Question: I want to scroll to a position in a div, when returning back to the page of the div.
So, when I click an item in a list, the id of that item is for example 223.
When returning back to the page, scrollTop has to go to the same position as clicked before.
I save the id of the item in a cookie.
Here is my code:
'''
$(function () {
var id = $.cookie('LastPositionCookie');
var rowPos = $("#" + id).position();
if (rowPos != null) {
$('#tableBodyRes').scrollTop(rowPos.top);
}
else {
alert(id + " " + rowPos + " error.");
}
});
'''
The scroll works fine, but it scrolls from the top of the page, not from the div (tableBodyRes). How can I fix this?

Here you can see on the left my div with an overflow. And on the right the normal overflow of my browser. I need to go to the green item when I return to this page again.
Thanks
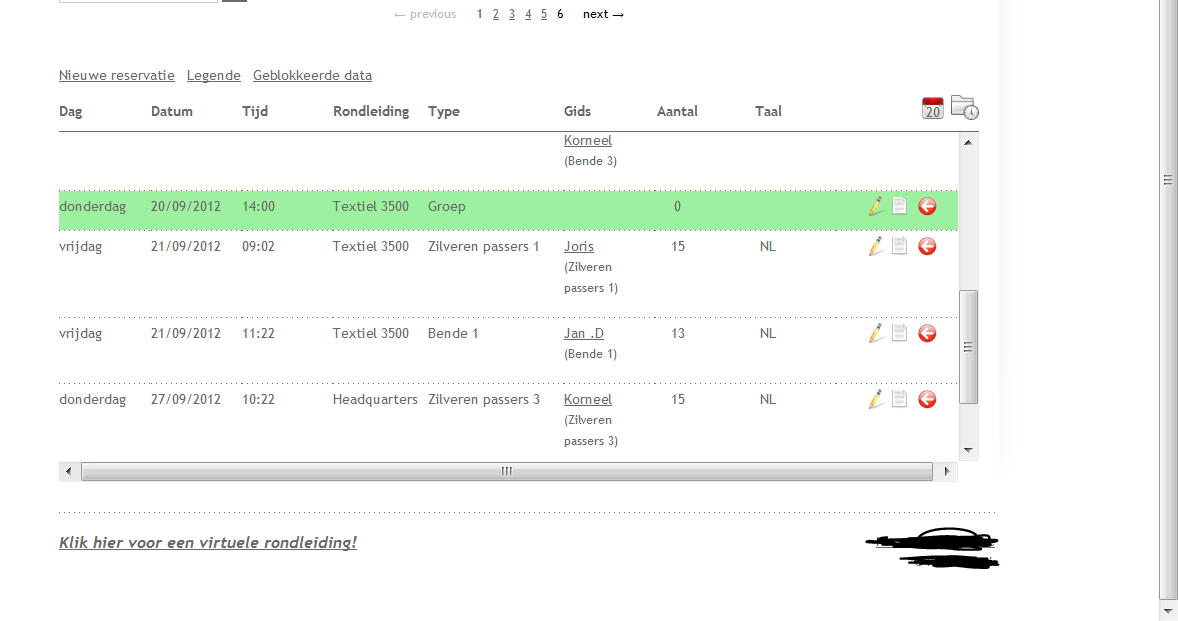
Answer: To scroll the page to the top of an element,
'''
// Swap ...
$('#tableBodyRes').scrollTop(rowPos.top);
// With ...
$('body').scrollTop(rowPos.top);
'''
For future reference, the issue at hand is scrolling an inner element to a position relative to the parent element (parent has 'overflow:hidden;'), not relative to the document itself.
The solution we came up with was to take the inner element's top position and subtract from that the top position of the parent element.
Relevant jQuery
'''
var rowPos = $("#336").position();
var divPos = $("#tableBodyRes").position();
var newTop = rowPos.top - divPos.top;
$('#tableBodyRes').scrollTop(newTop);
'''
HTML
'''
<div id="tableBodyRes" class="tableBodyDiv clearfix">
<table id="tableReservations">
<tr id="335"><td>335</td></tr>
<tr id="336"><td>336</td></tr>
<tr id="337"><td>337</td></tr>
</table>
</div>
'''
<URL>